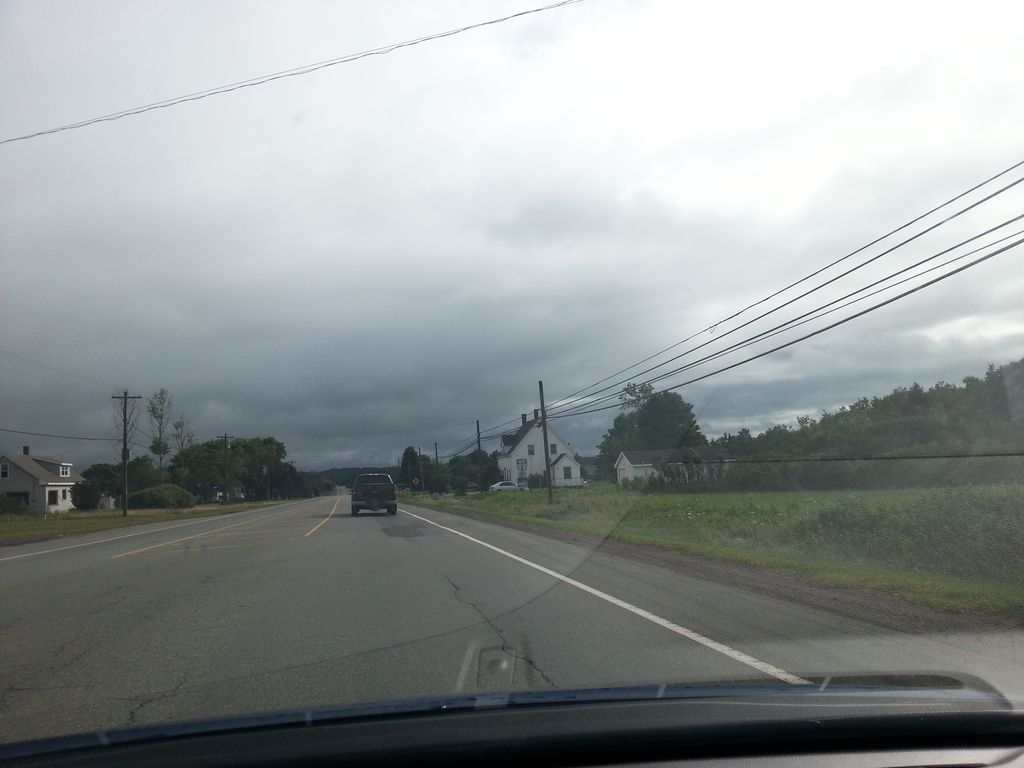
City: charlottetown